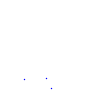
Particle: pion